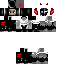
A female skeleton skin with dark skin, wearing brown helmet dressed in a black hoodie and black pants, featuring a closed mouth.